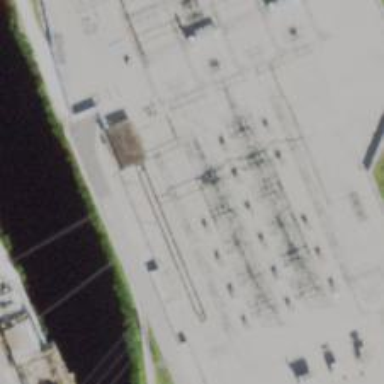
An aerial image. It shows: Switch for power supply.